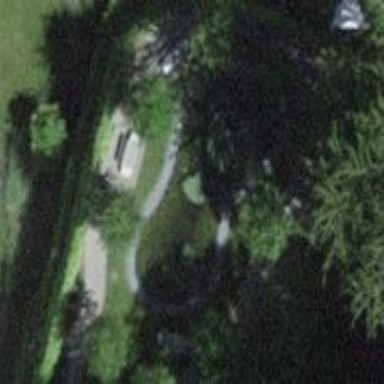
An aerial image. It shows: Peaceful pond surrounded by nature.